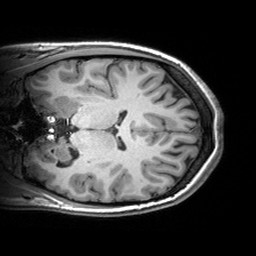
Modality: T1w
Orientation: coronal
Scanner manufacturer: siemens
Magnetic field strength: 3 T
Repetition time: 2.53 s
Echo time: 0.00299 s